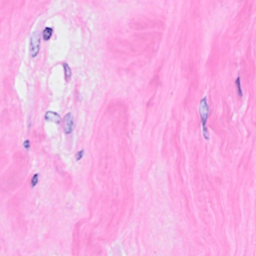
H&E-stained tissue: Breast